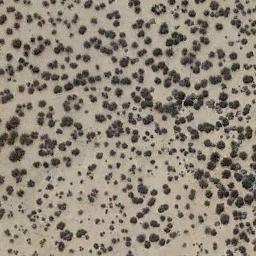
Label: chaparral